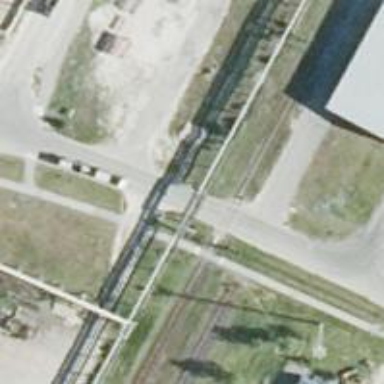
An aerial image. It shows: Railway level crossing.